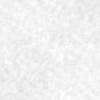
Label: no_change